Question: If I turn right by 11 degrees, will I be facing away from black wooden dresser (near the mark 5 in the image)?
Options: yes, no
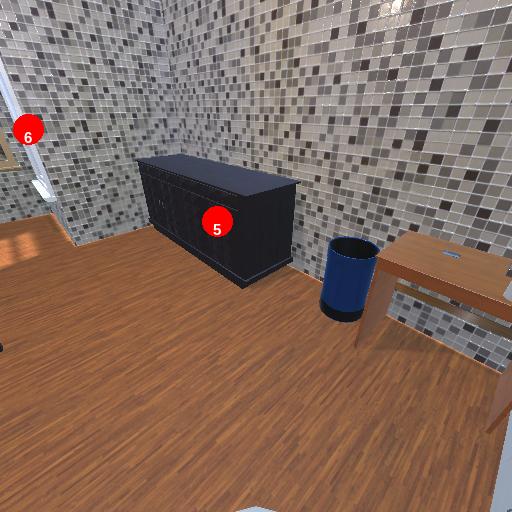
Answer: yes